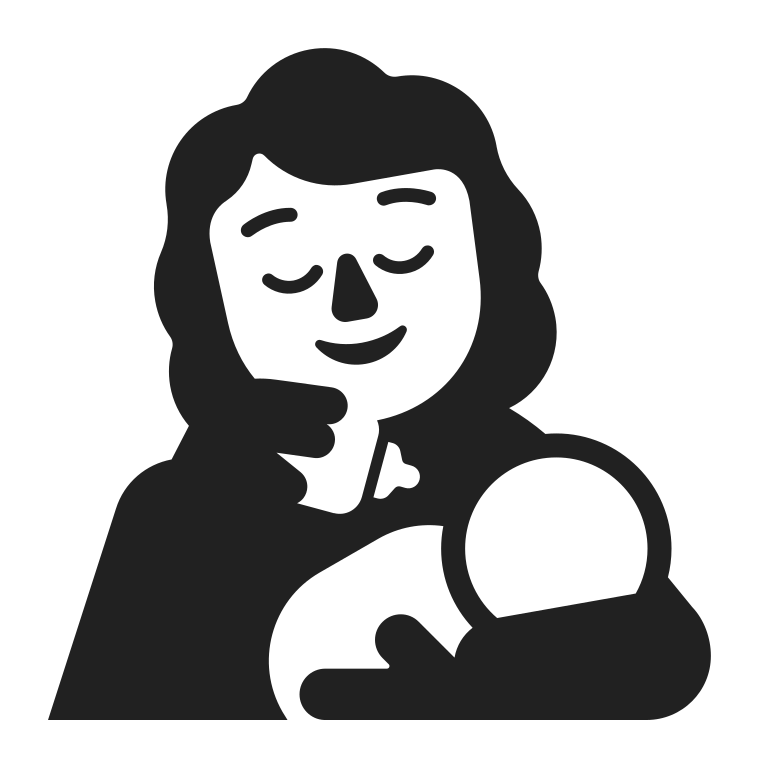
woman feeding baby high contrast default